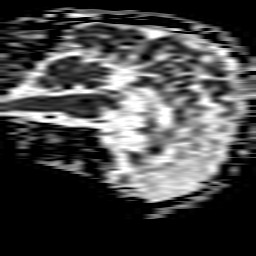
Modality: ADC
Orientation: sagittal
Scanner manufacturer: philips
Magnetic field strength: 1.5 T
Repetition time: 3.926 s
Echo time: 0.09255 s